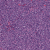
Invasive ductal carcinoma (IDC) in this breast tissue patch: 1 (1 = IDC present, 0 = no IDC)